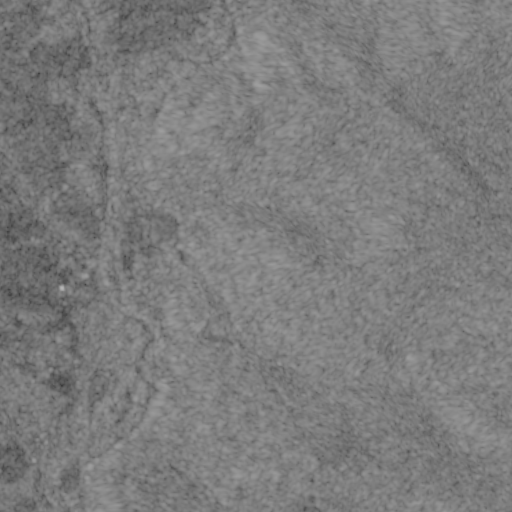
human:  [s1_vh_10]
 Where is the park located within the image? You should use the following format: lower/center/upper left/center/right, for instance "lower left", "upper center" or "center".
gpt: The park is located in the upper left of the image.
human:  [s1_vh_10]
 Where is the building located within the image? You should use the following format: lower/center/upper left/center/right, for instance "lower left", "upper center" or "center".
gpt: The building is located in the upper left of the image.
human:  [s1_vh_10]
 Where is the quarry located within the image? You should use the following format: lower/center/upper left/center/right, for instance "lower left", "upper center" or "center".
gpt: There is no quarry in the image.

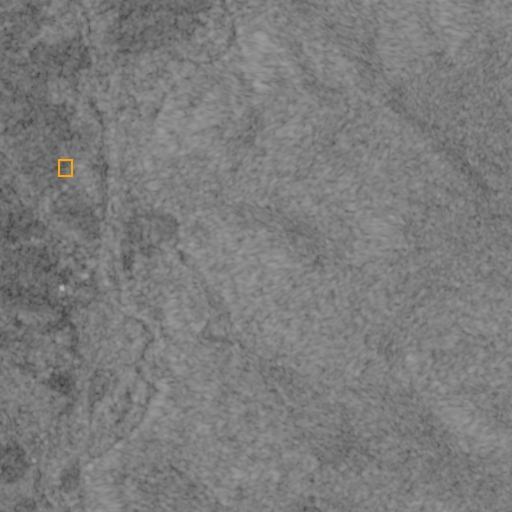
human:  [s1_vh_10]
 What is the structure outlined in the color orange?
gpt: The structure outlined in orange is a park.
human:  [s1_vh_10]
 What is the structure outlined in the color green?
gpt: There is no green outline.